Field crop: tomato
Growth stage: 1
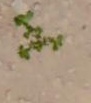
Species: portulaca